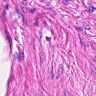
Metastatic tissue present: no